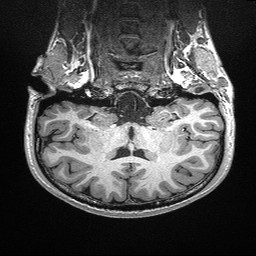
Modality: T1w
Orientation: sagittal
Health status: healthy
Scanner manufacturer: siemens
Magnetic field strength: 3 T
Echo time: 0.00298 s